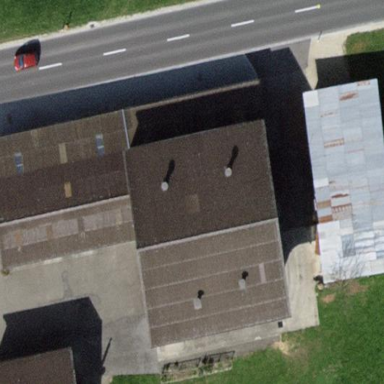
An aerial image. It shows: Farm building.